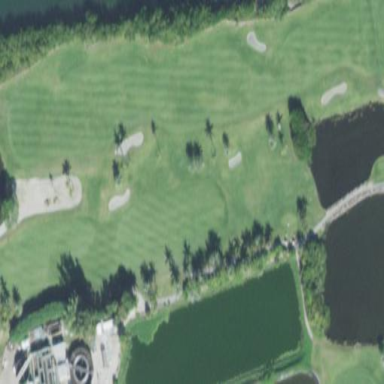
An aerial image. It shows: Grassy area designated as golf fairway.